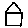
Label: house